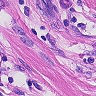
Metastatic tissue present: yes